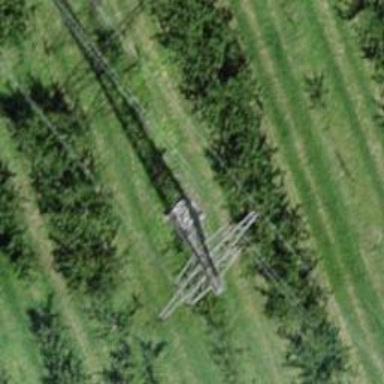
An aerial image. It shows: Power line in the image.